Interaction volume radius: 5 \u00c5
Interaction volume height: 20 \u00c5
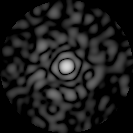
Disorder parameter: 0.8643